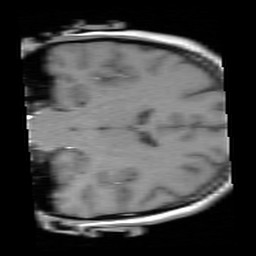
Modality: FLASH
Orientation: coronal
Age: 32
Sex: female
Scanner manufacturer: siemens
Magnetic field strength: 3 T
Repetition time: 0.245 s
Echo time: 0.0026 s